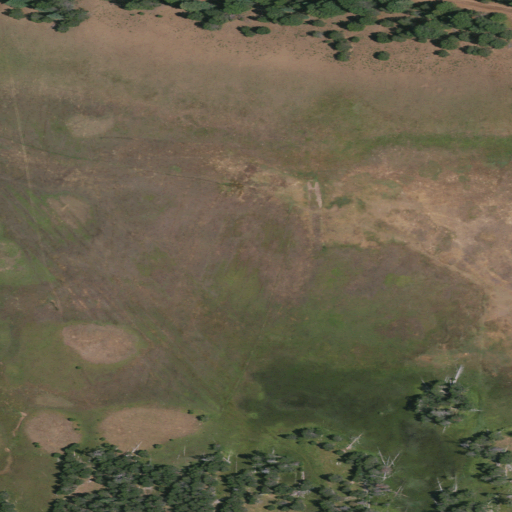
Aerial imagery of plain(s) in California named The Gardens containing herbaceous wetlands, woody wetlands, evergreen forest, shrub, and open development